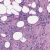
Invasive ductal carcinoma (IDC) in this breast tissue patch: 0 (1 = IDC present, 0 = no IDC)